Question: I wanted to make something that changed when I pressed enter in a input number variable for the value of the progress bar, and another input variable for the max of the progress bar, kinda like this:

But, these values won't always be the same, so, that's why I wanted to know how to sync the input vars with the progress bar.
I'm really new to coding and I don't know JavaScript yet. I am still going to check it out, but I don't wanna learn everything about it just for one thing.
The code for the HTML I made is this:
'''
<div id="lifepog">
<input type="number" class="currentlife" max="20" min="0" value="0">
<div id="lifeslash" contenteditable="false">
<p>/</p>
</div>
<input type="number" class="totallife" max="20" min="0" value="0">
</div>
<div id="lifebar">
<progress value="10" max="20" class="barlife"></progress>
</div>
'''
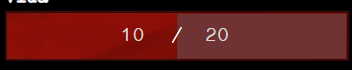
Answer: You could listen for the 'input' event and update the progress bar's attributes based off the value of each number input:
'''
// Select the progress bar by its class
const progress = document.querySelector('.barlife');
// Set the progress bar's value based off the top input
const numerator = (e) => {
progress.value = e.target.value;
}
// Set the progress bars max value based off the bottom input
const denominator = (e) => {
progress.max = e.target.value;
}
'''
'''
<div id="lifepog">
<input oninput="numerator(event)" type="number" class="currentlife" max="20" min="0" value="10">
<div id="lifeslash" contenteditable="false">
<p>/</p>
</div>
<input oninput="denominator(event)" type="number" class="totallife" max="20" min="0" value="20">
</div>
<div id="lifebar">
<progress value="10" max="20" class="barlife"></progress>
</div>
'''
---
For multiple progress bars you could pass an index to each function:
'''
// Select the progress bar by its class
const progressBars = document.querySelectorAll('.barlife');
// Set the progress bar's value based off the top input
const numerator = (e, index) => {
progressBars[index].value = e.target.value;
}
// Set the progress bars max value based off the bottom input
const denominator = (e, index) => {
progressBars[index].max = e.target.value;
}
'''
'''
<div id="lifepog">
<input oninput="numerator(event, 0)" type="number" class="currentlife" max="20" min="0" value="10">
<div id="lifeslash" contenteditable="false">
<p>/</p>
</div>
<input oninput="denominator(event, 0)" type="number" class="totallife" max="20" min="0" value="20">
</div>
<div id="lifebar">
<progress value="10" max="20" class="barlife"></progress>
</div>
<div id="lifepog">
<input oninput="numerator(event, 1)" type="number" class="currentlife" max="20" min="0" value="10">
<div id="lifeslash" contenteditable="false">
<p>/</p>
</div>
<input oninput="denominator(event, 1)" type="number" class="totallife" max="20" min="0" value="20">
</div>
<div id="lifebar">
<progress value="10" max="20" class="barlife"></progress>
</div>
<div id="lifepog">
<input oninput="numerator(event, 2)" type="number" class="currentlife" max="20" min="0" value="10">
<div id="lifeslash" contenteditable="false">
<p>/</p>
</div>
<input oninput="denominator(event, 2)" type="number" class="totallife" max="20" min="0" value="20">
</div>
<div id="lifebar">
<progress value="10" max="20" class="barlife"></progress>
</div>
'''
---
Now, for animation, you'll have to change things up a bit. You can't animate the progress element as it's a native element of the browser.
What you'll need is a div to the behaviour of a progress bar:
'''
const progress = document.getElementById('lifebar-inner');
const numeratorInput = document.querySelector('.currentlife');
const denominatorInput = document.querySelector('.totallife');
/* Set the max-width by calculating what percentage
the top input is of the bottom input */
const setProgress = () => {
progress.style.maxWidth = '
${(numeratorInput.value / denominatorInput.value) * 100}%
';
}
'''
'''
#lifebar {
margin: 10px;
height: 10px;
width: 200px;
border: 1px solid grey;
border-radius: 10px;
overflow: hidden;
}
#lifebar-inner {
background-color: lightblue;
height: 100%;
width: 100%;
max-width: 50%;
/* Transition the max-width property,
as it's smoother than transitioning the width property */
transition: max-width 0.35s cubic-bezier(0.9, 0.4, 0.6, 0.7);
}
'''
'''
<div id="lifepog">
<input oninput="setProgress()" type="number" class="currentlife" max="20" min="0" value="10">
<div id="lifeslash" contenteditable="false">
<p>/</p>
</div>
<input oninput="setProgress()" type="number" class="totallife" max="20" min="0" value="20">
</div>
<div id="lifebar">
<div id="lifebar-inner" />
</div>
'''